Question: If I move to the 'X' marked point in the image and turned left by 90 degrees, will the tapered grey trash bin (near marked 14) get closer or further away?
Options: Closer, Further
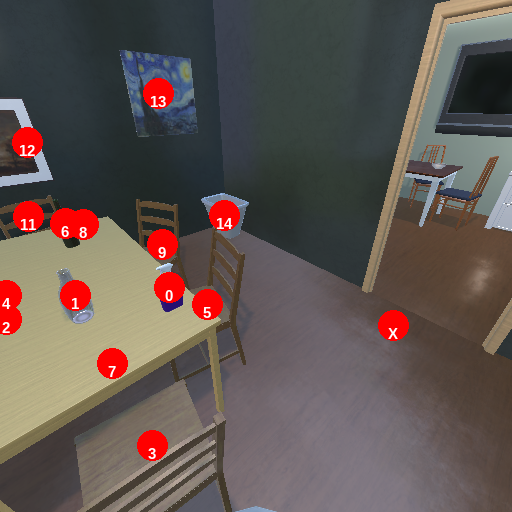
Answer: Closer